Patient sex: M
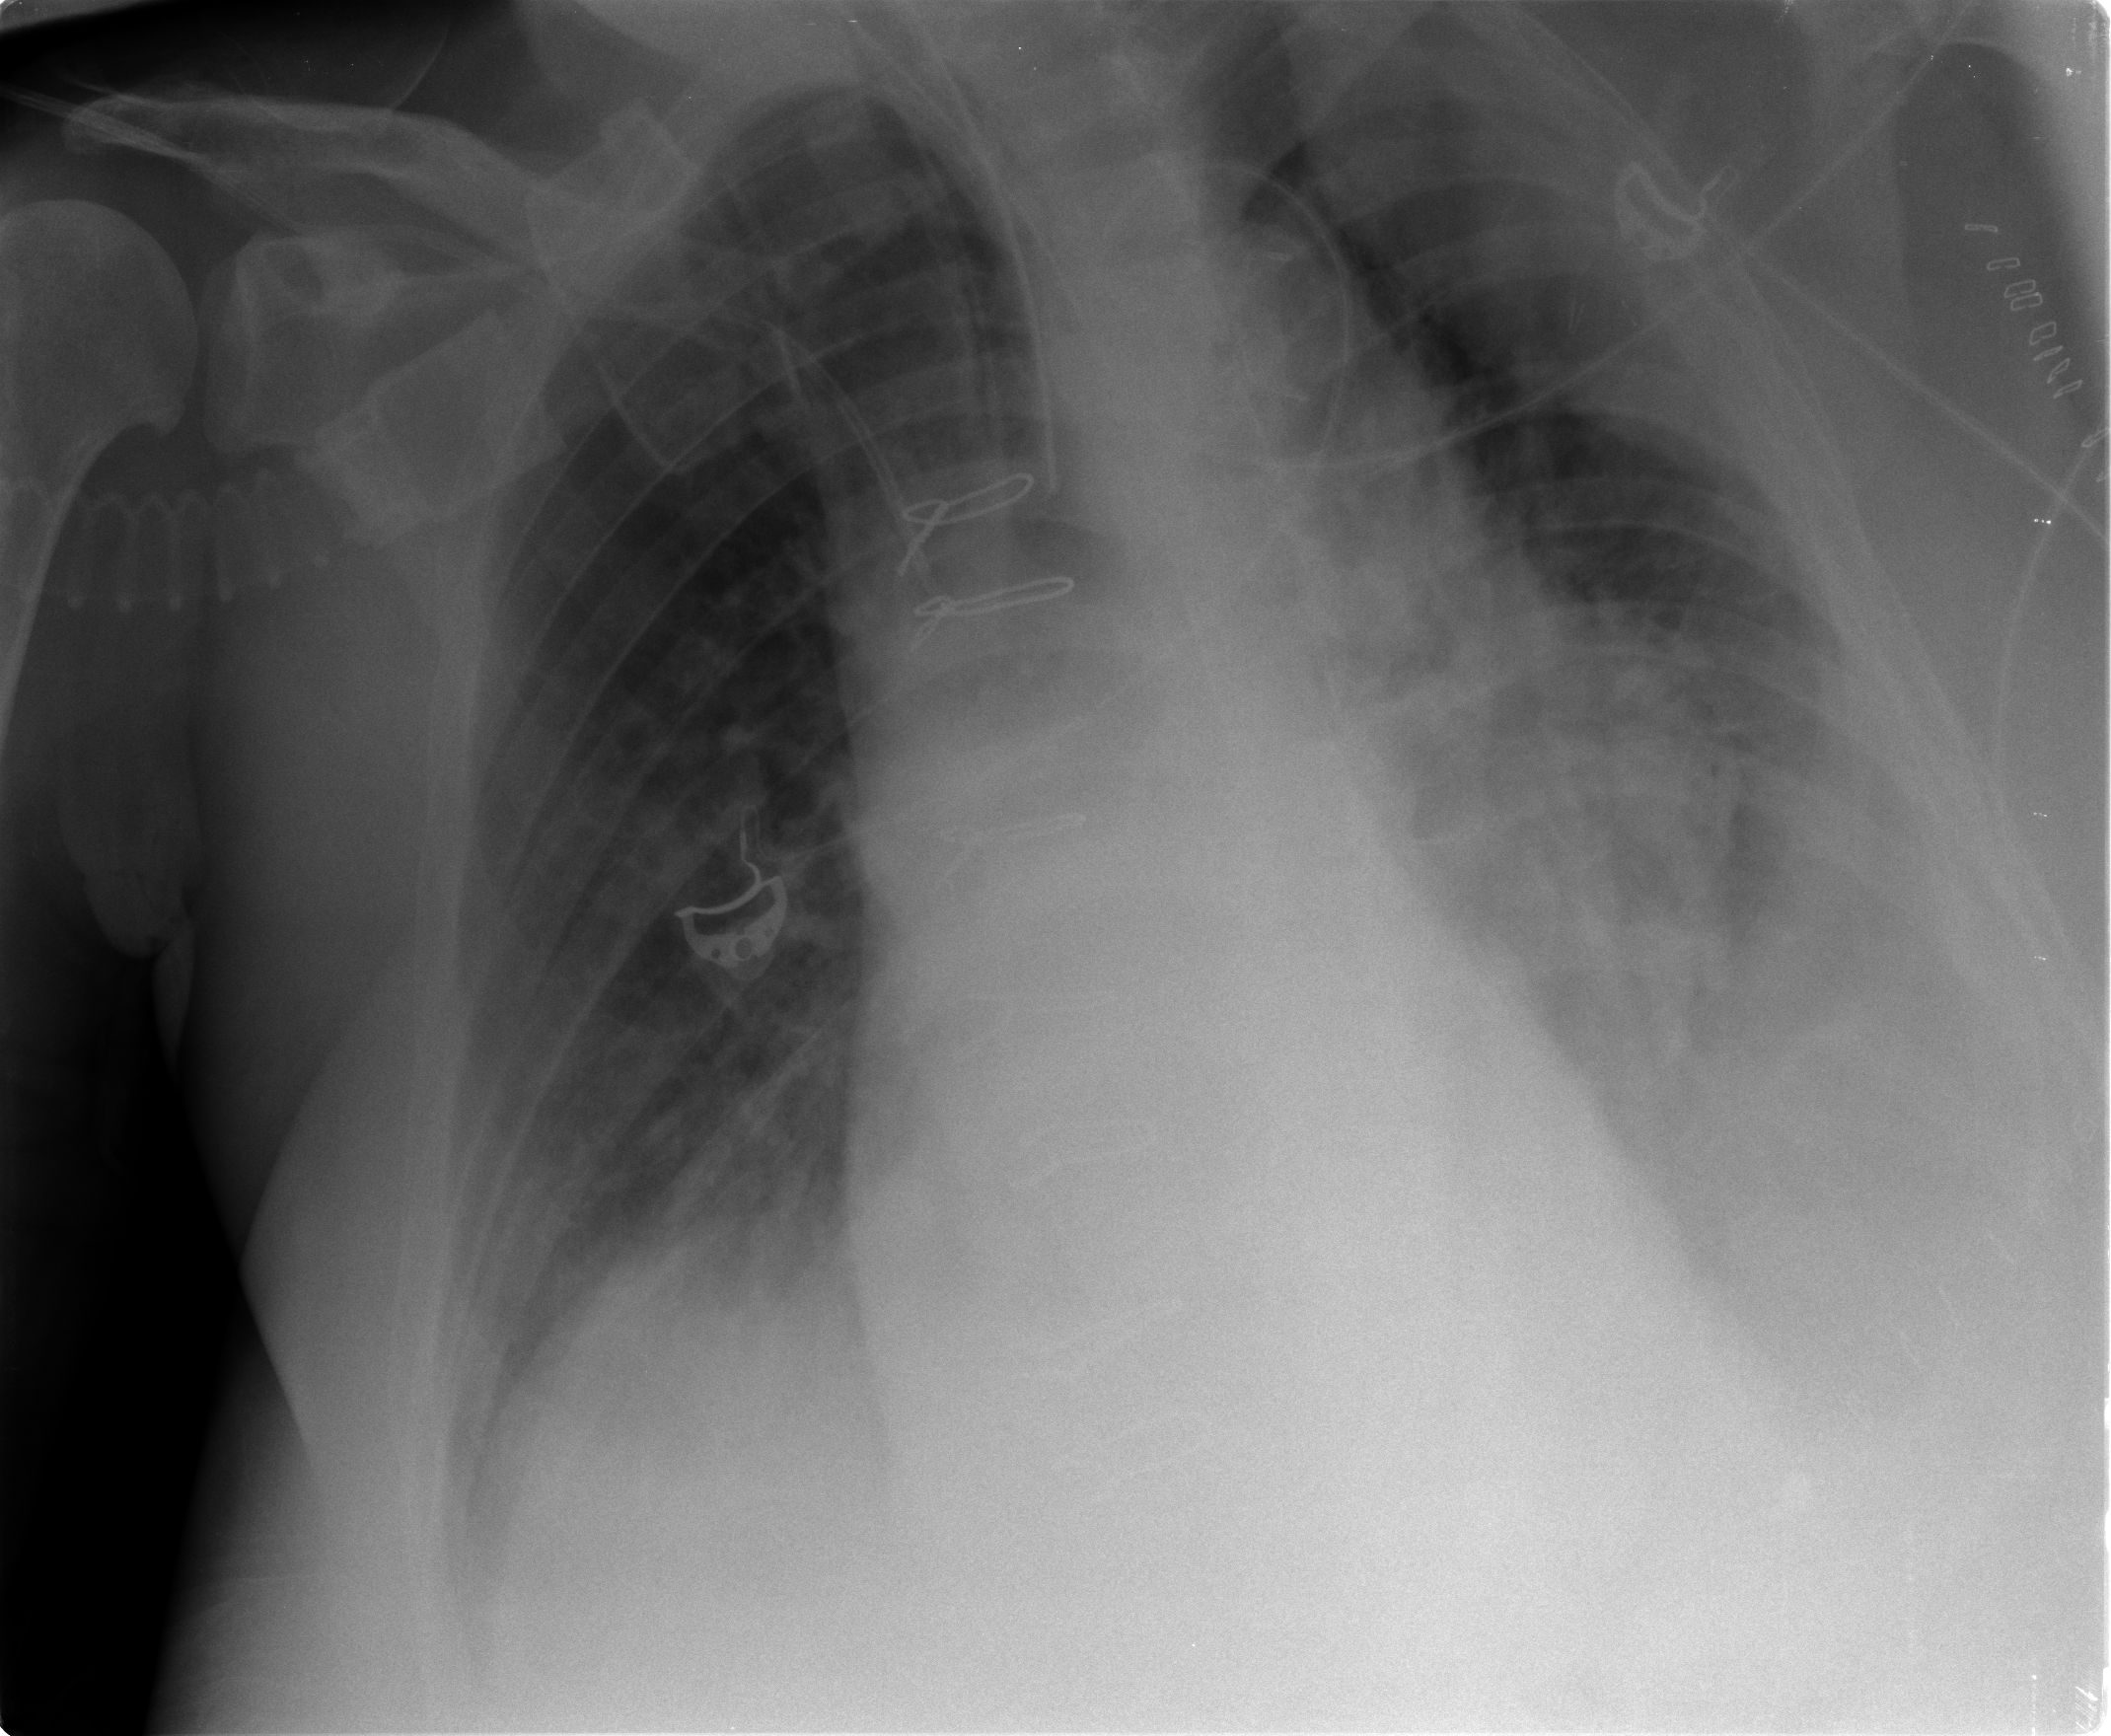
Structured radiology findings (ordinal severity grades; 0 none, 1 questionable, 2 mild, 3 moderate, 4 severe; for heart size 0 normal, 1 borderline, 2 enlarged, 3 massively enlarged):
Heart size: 2
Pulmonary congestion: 3
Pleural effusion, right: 2
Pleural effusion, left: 3
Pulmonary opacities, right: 0
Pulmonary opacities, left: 1
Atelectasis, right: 2
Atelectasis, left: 2